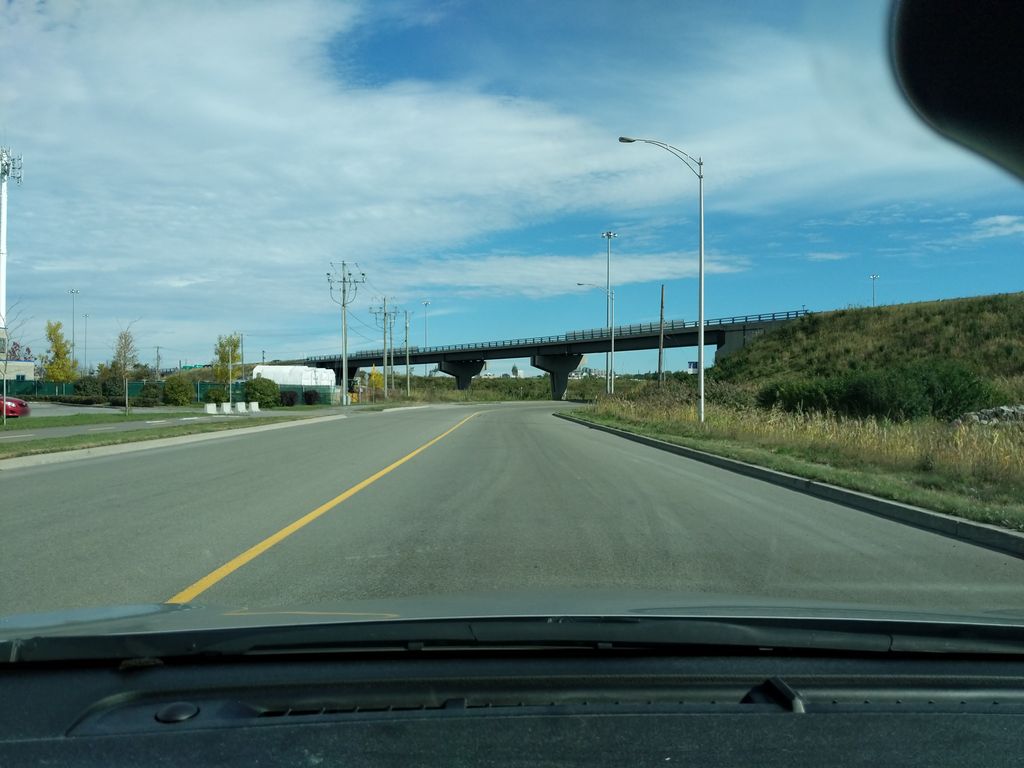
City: quebec_city